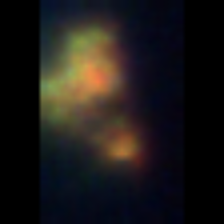
Taxon: Diatom_aggregate
Group: Diatoms